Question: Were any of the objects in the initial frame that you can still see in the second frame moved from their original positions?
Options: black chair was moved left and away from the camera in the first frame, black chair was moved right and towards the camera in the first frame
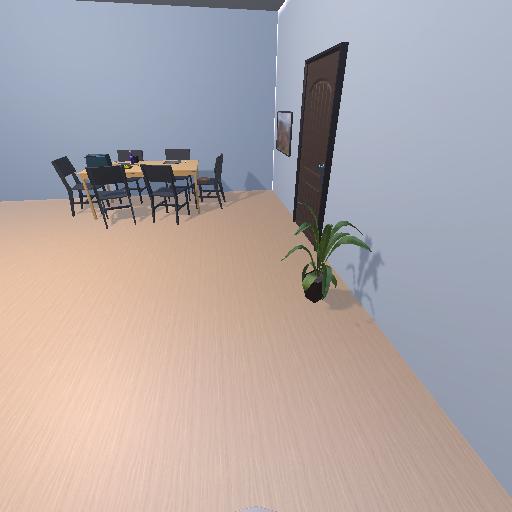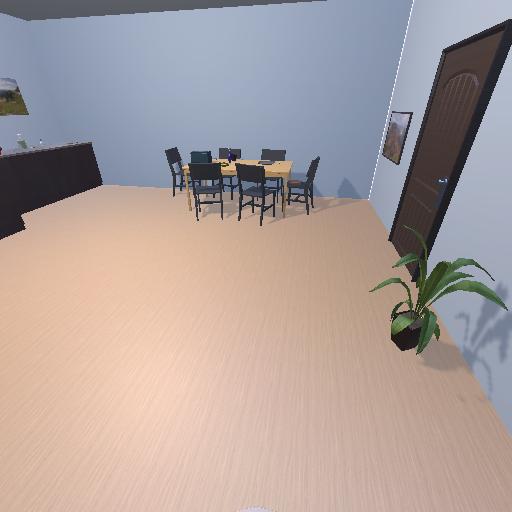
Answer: black chair was moved left and away from the camera in the first frame